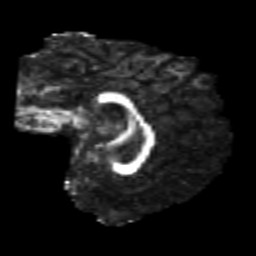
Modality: FA
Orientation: sagittal
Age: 22
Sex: female
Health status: healthy
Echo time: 0.074 s